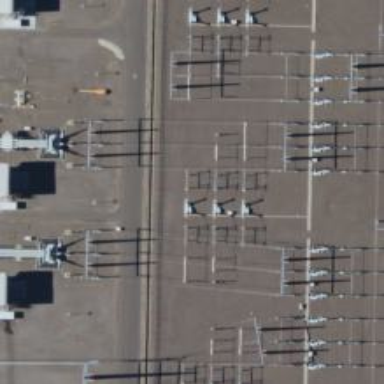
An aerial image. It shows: Switch used for power control.